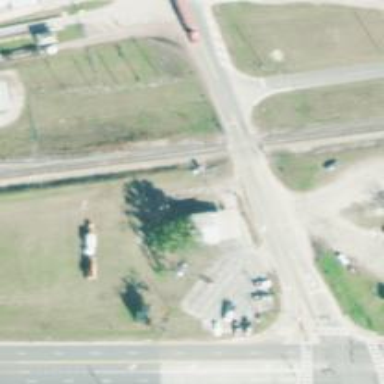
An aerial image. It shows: Level crossing with lights at railway intersection.